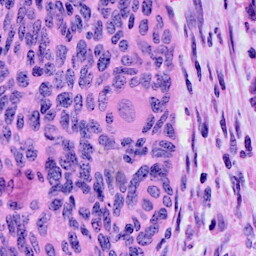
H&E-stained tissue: Cervix